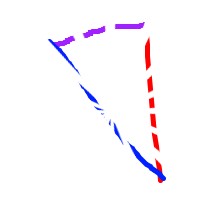
Shape: triangle